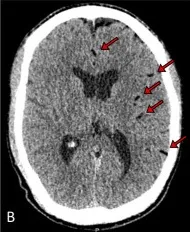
Axial. Non contrast Head CT showing a hypodense lesion in the sella/suprasellar region (white arrow), with associated scattered hypodense globules along the parasagittal sulci.
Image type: radiology (ct)